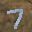
Label: 7